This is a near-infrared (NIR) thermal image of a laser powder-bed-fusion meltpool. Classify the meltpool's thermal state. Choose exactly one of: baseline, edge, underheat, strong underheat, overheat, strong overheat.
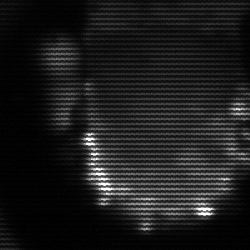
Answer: baseline